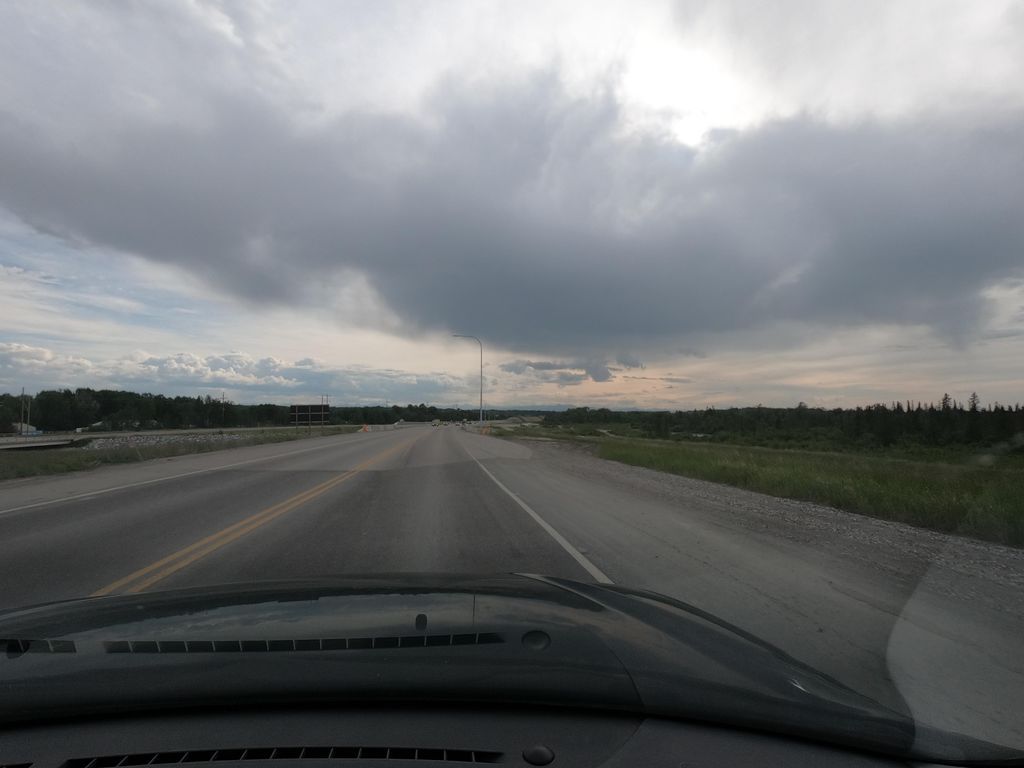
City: calgary